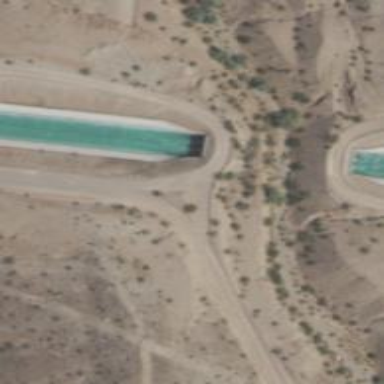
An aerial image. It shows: Culvert tunnel through water canal.